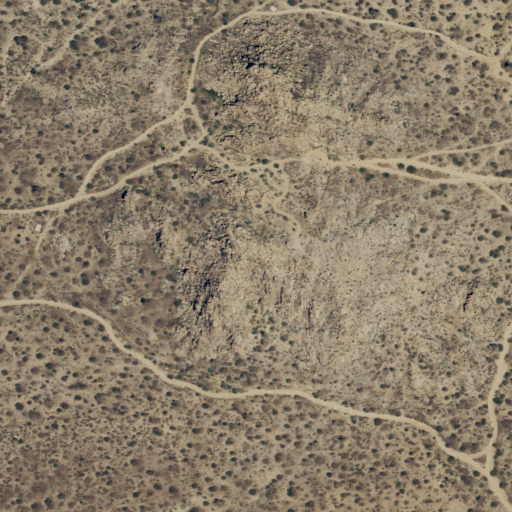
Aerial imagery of mountain in California named Rocky Buttes containing only shrub